Question: I am trying to do the next thing:

In other words: there is some div-s. I want to display always X div-s. the three upper divs will be colored in black and the last div will be colored in gray.
If I scrolled down, the upper 3 divs will be colored in black and the last one will be colored in gray. (If scrolling up, the same thing happens: 3 upper divs will be colored in black, the last one in gray).
I don't know why the scroll event is called more then 1 time after scrolled down or up pressed (one press). It's in loop mode.
(After I fix it, I will do the color issue)
this is my jsfiddle:
<URL>
and this is for the scroll:
'''
jQuery(function($) {
$('#divContent').scroll(function() {
var currentScrollTop = $(this).scrollTop();
if (currentScrollTop > divContentScrollTop) {
divContentScrollTop += (divHeight + 2);
$("#divContent").scrollTop(divContentScrollTop)
}
else {
divContentScrollTop -= (divHeight + 2);
$("#divContent").scrollTop(divContentScrollTop)
}
})
});
'''
Any help appreciated.
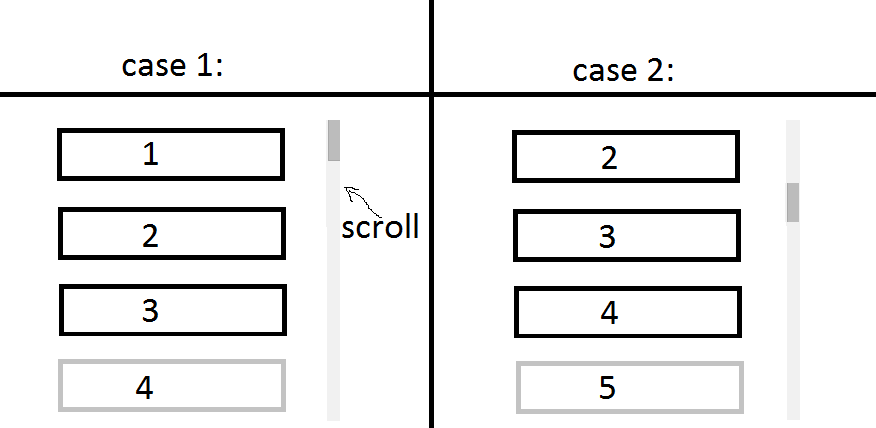
Answer: It's because you are using javascript to scroll while you are in the scroll handler.
'''
$("#divContent").scrollTop(divContentScrollTop)
'''
That is causing the div to scroll, which then fires the scroll handler, which then scrolls the div again, resulting in an endless loop.
You could change your code to remove the scrolling like this.
'''
jQuery(function($) {
$('#divContent').scroll(function() {
var currentScrollTop = $(this).scrollTop();
if (currentScrollTop > divContentScrollTop) {
divContentScrollTop += (divHeight + 2);
}
else {
divContentScrollTop -= (divHeight + 2);
}
})
});
'''
Then keeping track of which div would be up top you can still do the coloring.